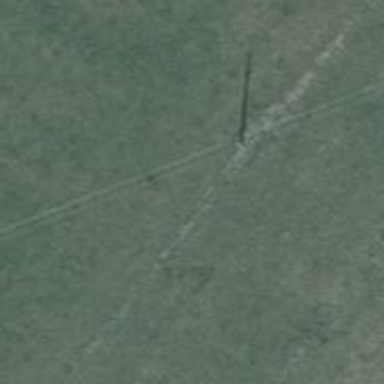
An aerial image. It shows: Power pole.